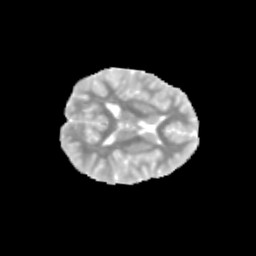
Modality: MD
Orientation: axial
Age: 12
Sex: female
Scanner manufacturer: siemens
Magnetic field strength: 3 T
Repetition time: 3.8 s
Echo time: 0.07 s